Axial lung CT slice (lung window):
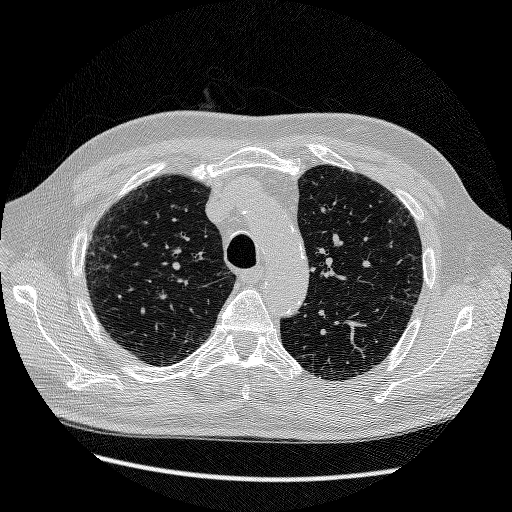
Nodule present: no